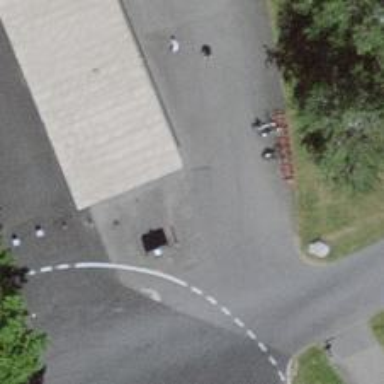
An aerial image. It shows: Bicycle parking area with stands.